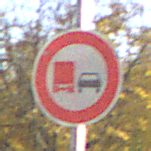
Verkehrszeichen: UeberholverbotKraftfahrzeuge
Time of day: SunriseSunset
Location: Outdoor (Urban)
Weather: PartlyCloudy
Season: Autumn
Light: Natural